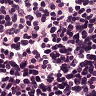
Metastatic tissue present: no